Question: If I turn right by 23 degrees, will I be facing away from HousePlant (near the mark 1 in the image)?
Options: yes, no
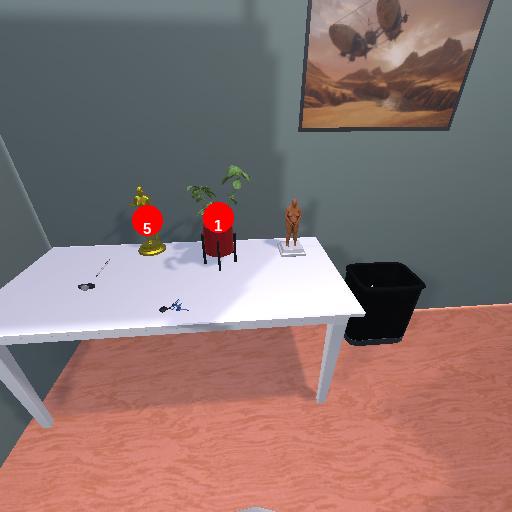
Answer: yes